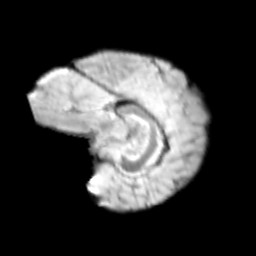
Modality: T2w
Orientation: sagittal
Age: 12
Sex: female
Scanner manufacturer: siemens
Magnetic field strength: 3 T
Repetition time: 3.8 s
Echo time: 0.07 s